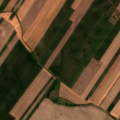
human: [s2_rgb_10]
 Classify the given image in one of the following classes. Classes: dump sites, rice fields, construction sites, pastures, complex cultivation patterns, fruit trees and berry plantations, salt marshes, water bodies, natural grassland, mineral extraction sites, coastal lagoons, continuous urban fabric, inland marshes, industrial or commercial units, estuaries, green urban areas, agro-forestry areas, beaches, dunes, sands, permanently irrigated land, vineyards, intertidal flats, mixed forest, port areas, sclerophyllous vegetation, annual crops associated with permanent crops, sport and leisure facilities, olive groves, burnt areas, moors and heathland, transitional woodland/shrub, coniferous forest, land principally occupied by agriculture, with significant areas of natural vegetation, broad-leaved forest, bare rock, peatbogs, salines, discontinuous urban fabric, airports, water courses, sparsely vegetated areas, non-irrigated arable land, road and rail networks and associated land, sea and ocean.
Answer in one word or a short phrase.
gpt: non-irrigated arable land